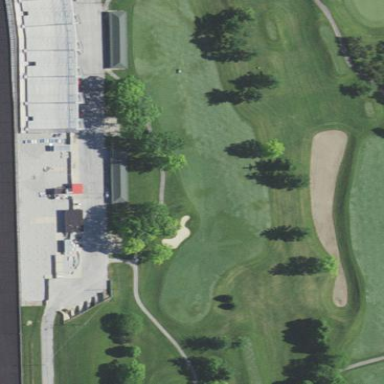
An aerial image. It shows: Rough area on grassy golf course.